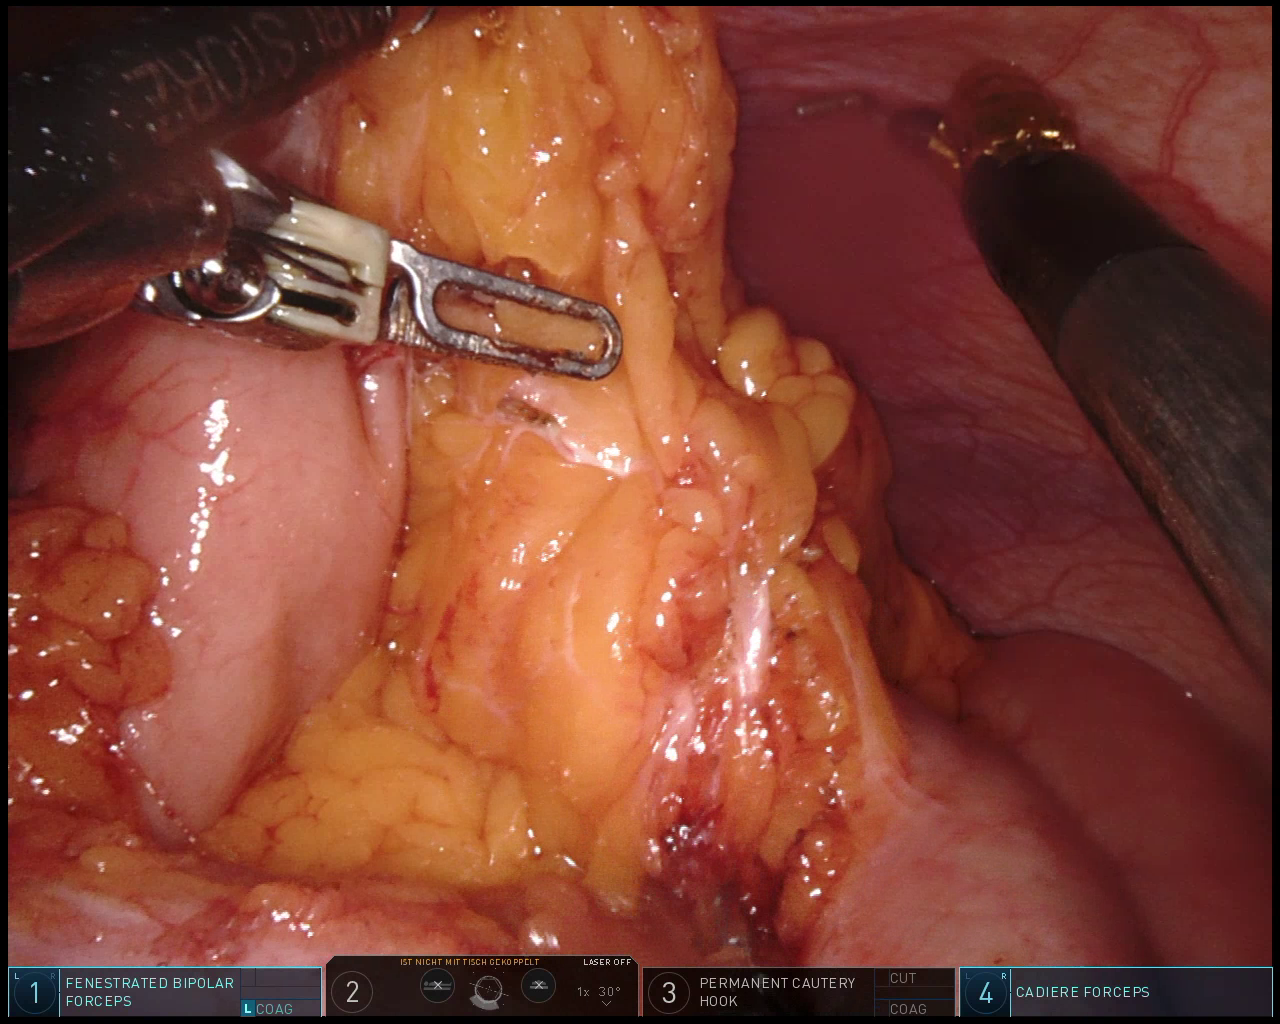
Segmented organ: stomach
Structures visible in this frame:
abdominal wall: yes
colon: yes
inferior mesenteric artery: no
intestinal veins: no
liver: no
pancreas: no
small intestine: no
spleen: no
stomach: yes
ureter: no
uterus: no
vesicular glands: no